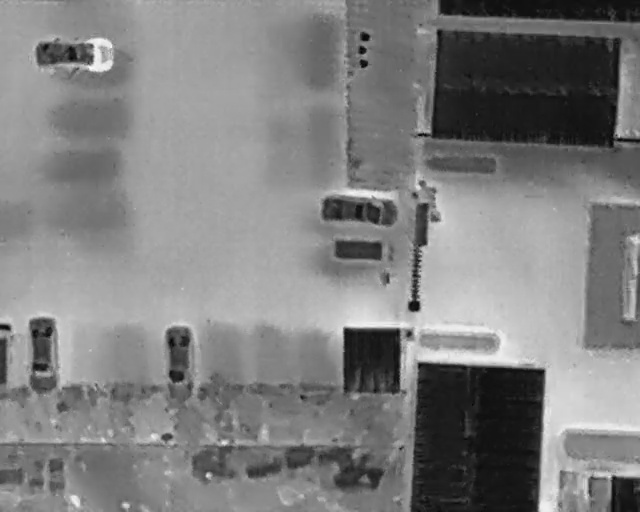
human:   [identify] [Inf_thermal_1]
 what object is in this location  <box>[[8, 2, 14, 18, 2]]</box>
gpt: <ref>1 large car at the top left</ref>